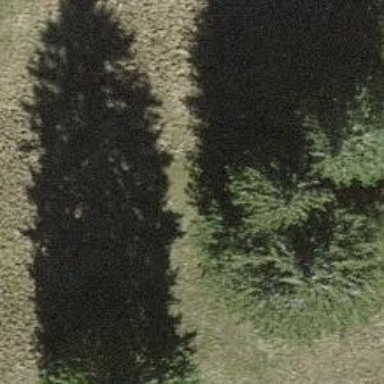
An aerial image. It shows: Needle-leaved tree in natural setting.